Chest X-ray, AP view. Patient: 67 years old, sex M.
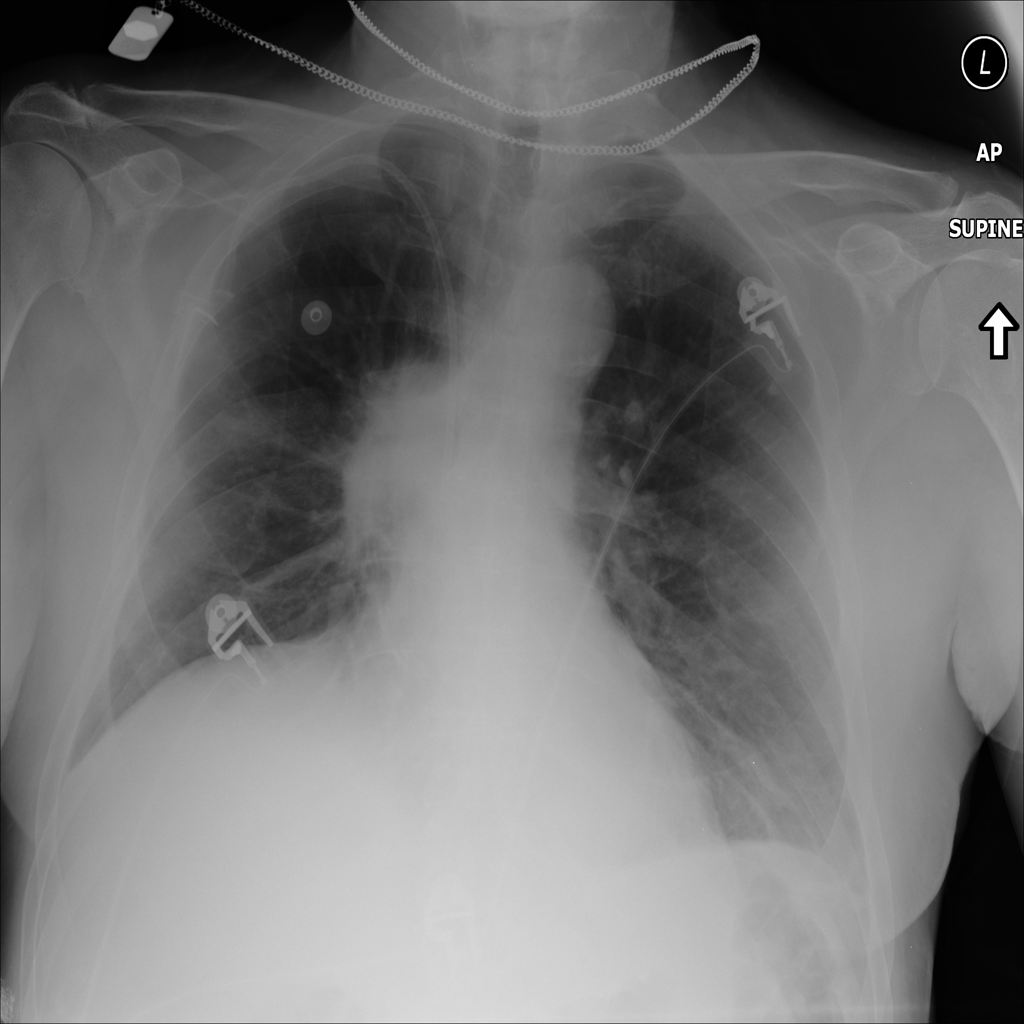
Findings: No Finding